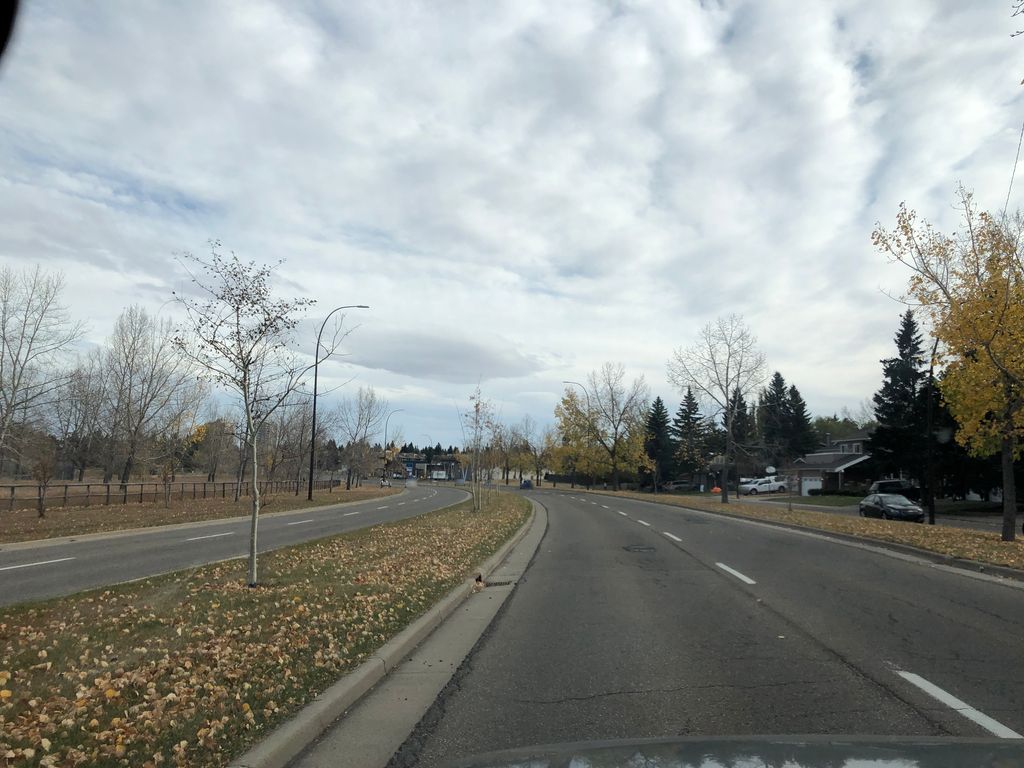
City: calgary